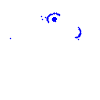
Particle: electron